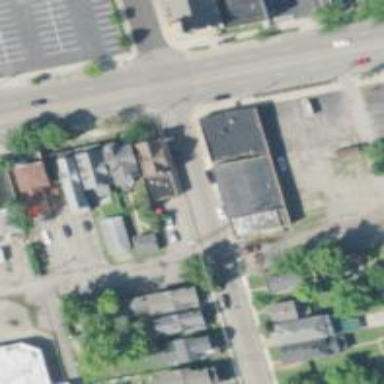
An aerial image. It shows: Alley classified as service road.